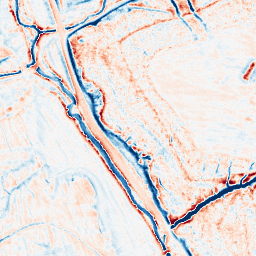
Category: edge_preserving
Decomposition family: anisotropic_diffusion
Decomposition parameters: iterations: 20
kappa: 50
gamma: 0.2
Upsampling method: quartic
Upsampling parameters: scale: 2
Upsampling scale: 2